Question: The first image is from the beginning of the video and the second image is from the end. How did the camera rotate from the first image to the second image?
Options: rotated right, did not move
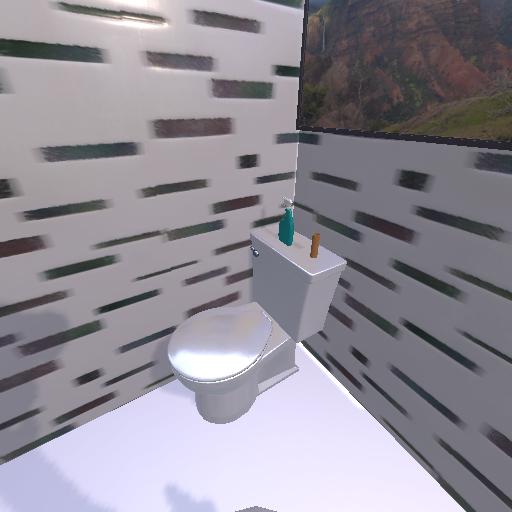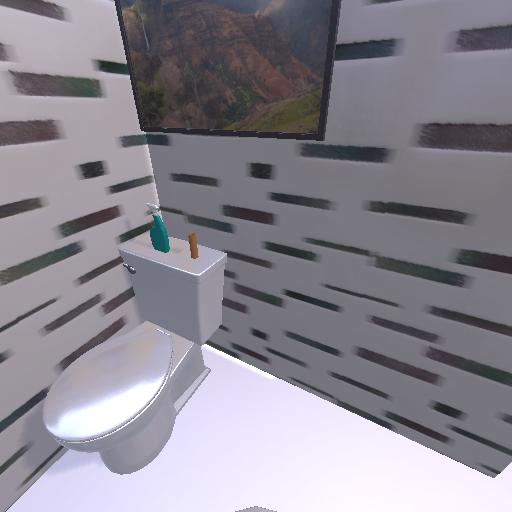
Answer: rotated right